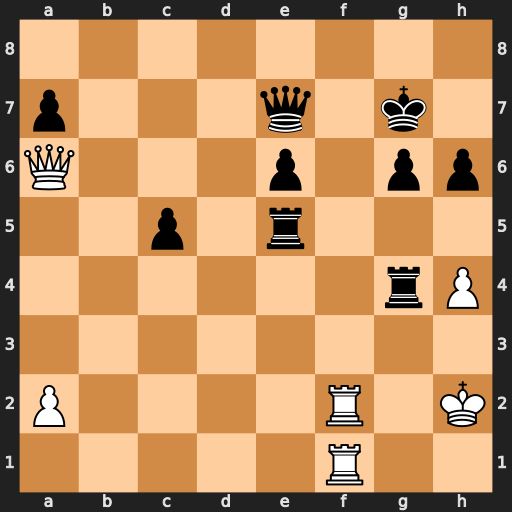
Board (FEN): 8/p3q1k1/Q3p1pp/2p1r3/6rP/8/P4R1K/5R2
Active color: w
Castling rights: -
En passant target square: -
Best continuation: Rf7+ Qxf7 Rxf7+ Kxf7 Qb7+